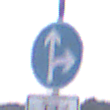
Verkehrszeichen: VorgeschriebeneFahrtrichtungGeradeausOderRechts
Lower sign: EinspurigeFahrzeugeFrei1
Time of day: SunriseSunset
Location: Outdoor (Nature)
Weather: PartlyCloudy
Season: NotSpecified
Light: Natural